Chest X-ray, PA view. Patient: 55 years old, sex F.
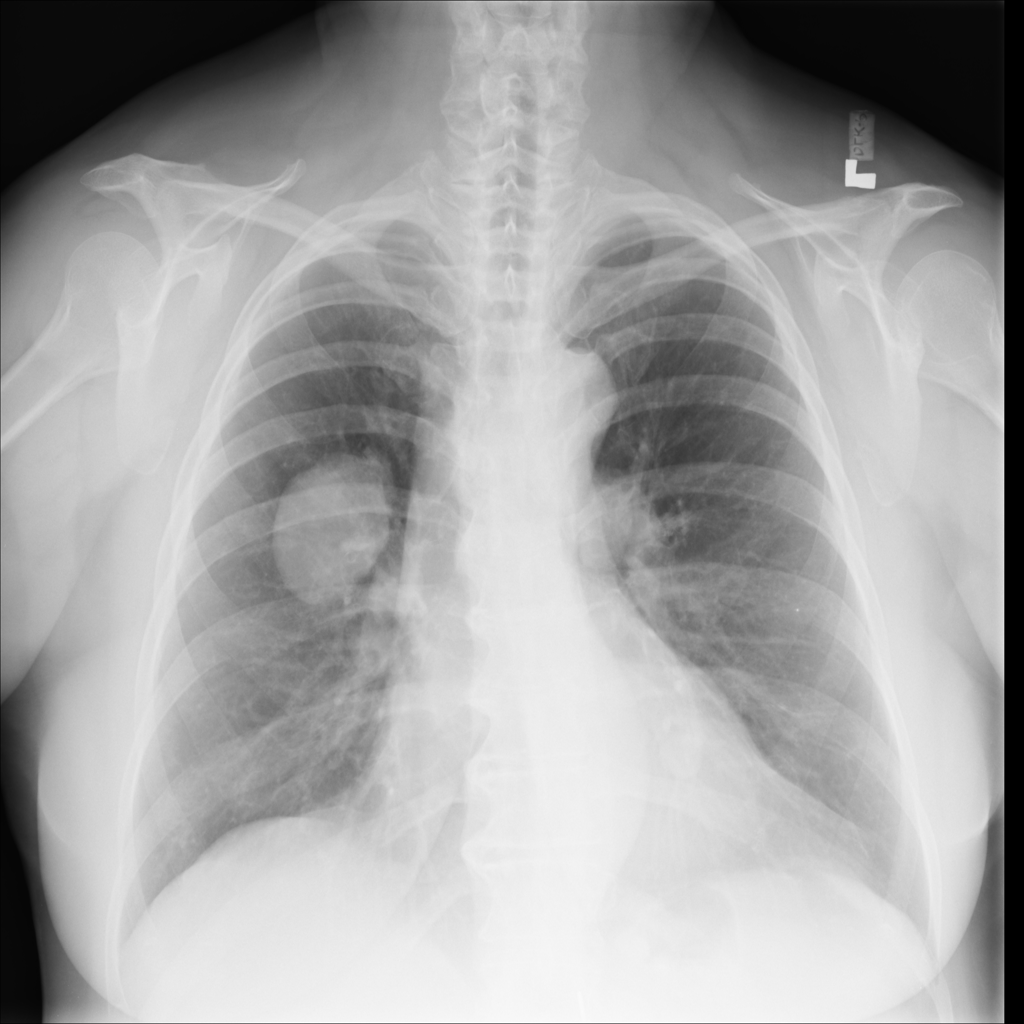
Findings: No Finding